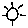
Label: sun